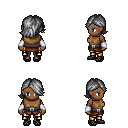
a pixel art fantasy rpg character, female body template, human, dark skin, leather chest armor, gold greaves, gray swoop hairstyle, white cloth bracers, ghillies, four views (front, back, left, right), 2x2 character sprite sheet, small pixel art, hard edges, no anti-aliasing